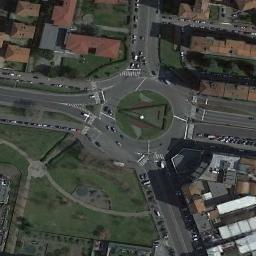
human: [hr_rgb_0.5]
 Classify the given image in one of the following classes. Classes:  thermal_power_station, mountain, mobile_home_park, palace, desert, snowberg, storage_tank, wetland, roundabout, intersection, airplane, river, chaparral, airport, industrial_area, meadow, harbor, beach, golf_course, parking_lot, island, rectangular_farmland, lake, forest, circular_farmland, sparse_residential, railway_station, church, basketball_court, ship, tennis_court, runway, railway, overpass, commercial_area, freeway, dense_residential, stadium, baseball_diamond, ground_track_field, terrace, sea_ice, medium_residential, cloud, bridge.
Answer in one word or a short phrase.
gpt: roundabout